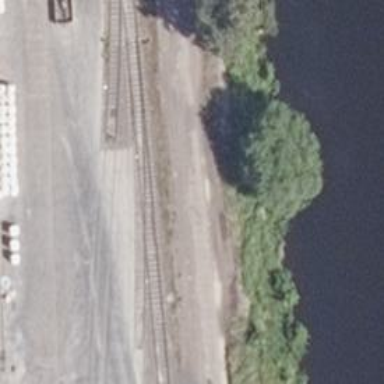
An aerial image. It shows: Railway switch.